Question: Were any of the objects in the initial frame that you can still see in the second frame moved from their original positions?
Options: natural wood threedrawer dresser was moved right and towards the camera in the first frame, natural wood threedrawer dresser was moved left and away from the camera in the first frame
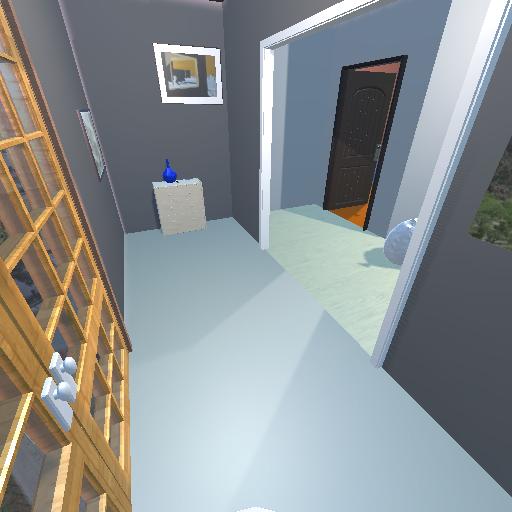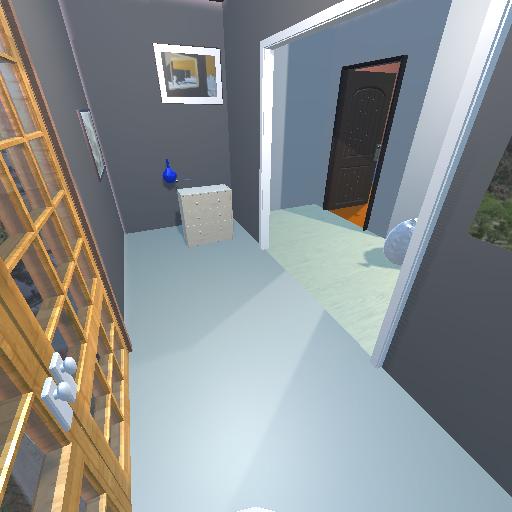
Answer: natural wood threedrawer dresser was moved right and towards the camera in the first frame